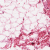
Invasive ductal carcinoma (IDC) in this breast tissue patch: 0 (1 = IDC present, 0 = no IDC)